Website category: sports
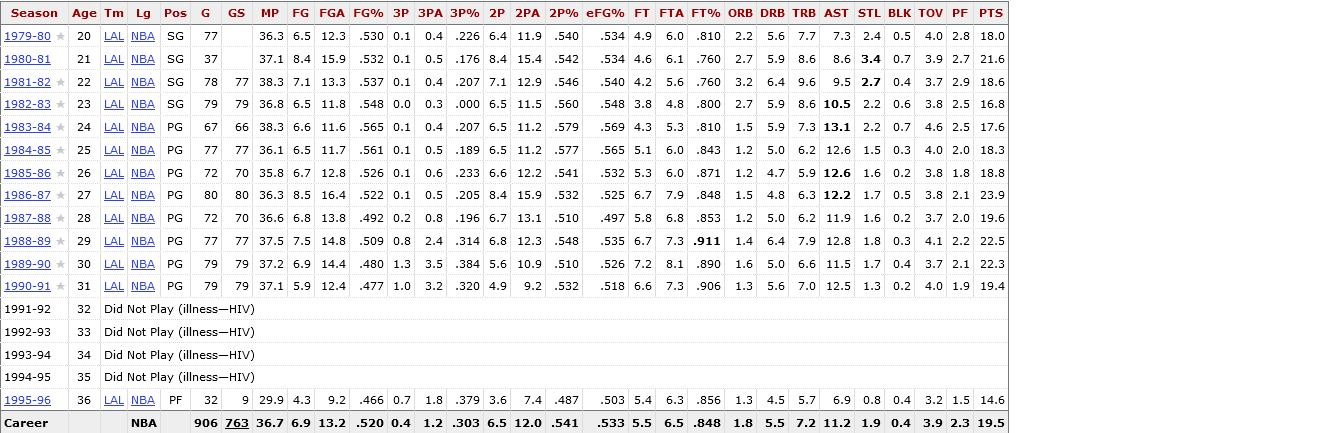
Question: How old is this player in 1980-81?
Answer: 21

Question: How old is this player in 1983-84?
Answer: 24

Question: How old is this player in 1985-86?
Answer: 26

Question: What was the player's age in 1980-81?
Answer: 21

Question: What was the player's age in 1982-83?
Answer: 23

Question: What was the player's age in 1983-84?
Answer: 24

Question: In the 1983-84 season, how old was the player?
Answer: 24

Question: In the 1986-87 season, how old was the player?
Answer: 27

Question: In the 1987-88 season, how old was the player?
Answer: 28

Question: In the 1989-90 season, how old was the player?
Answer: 30

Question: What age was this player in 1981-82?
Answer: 22

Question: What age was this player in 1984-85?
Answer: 25

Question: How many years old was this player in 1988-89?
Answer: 29

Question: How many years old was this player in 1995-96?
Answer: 36

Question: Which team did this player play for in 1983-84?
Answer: LAL

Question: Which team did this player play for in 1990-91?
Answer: LAL

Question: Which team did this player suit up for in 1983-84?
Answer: LAL

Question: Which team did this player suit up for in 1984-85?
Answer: LAL

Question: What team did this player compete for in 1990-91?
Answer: LAL

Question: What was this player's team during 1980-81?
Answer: LAL

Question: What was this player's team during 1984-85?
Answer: LAL

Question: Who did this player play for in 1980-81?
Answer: LAL

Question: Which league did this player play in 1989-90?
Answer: NBA

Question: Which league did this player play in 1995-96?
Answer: NBA

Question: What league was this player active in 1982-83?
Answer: NBA

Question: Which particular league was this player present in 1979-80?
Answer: NBA

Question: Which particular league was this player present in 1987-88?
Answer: NBA

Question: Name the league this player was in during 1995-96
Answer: NBA

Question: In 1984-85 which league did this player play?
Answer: NBA

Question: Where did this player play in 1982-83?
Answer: NBA

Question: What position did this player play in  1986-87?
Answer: PG

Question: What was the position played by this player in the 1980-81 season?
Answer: SG

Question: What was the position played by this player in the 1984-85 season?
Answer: PG

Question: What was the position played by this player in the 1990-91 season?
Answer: PG

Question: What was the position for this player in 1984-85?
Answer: PG

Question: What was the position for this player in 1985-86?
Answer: PG

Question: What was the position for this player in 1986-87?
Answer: PG

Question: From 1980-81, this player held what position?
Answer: SG

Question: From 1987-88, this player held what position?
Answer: PG

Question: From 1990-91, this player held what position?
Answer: PG

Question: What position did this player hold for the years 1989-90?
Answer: PG

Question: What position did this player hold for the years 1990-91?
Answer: PG

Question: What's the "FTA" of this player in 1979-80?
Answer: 6.0

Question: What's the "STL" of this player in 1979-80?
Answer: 2.4

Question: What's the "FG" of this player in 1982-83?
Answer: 6.5

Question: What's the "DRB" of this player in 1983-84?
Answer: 5.9

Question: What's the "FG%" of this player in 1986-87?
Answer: .522

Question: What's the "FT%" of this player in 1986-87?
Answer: .848

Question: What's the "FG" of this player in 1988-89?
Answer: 7.5

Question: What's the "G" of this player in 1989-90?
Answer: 79

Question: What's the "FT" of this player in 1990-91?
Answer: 6.6

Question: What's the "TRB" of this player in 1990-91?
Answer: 7.0

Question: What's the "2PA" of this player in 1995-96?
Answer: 7.4

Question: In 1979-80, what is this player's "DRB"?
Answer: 5.6

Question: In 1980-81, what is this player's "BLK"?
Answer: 0.7

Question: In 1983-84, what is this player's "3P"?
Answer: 0.1

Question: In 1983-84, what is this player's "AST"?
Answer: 13.1

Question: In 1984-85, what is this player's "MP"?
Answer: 36.1

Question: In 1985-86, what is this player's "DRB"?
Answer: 4.7

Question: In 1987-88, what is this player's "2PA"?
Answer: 13.1

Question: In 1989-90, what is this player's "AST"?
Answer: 11.5

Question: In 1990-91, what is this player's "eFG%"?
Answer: .518

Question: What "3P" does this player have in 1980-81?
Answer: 0.1

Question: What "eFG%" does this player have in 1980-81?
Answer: .534